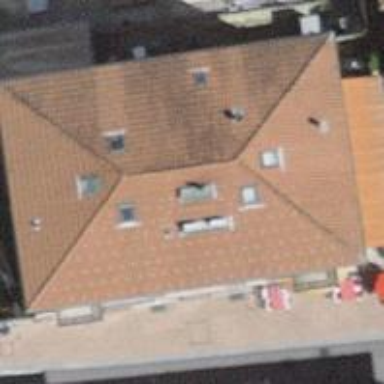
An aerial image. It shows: Cafe.